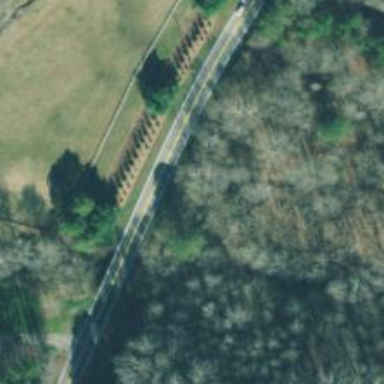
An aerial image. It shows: Residential road with bridge.